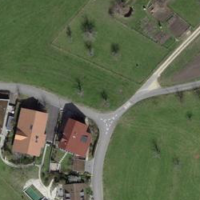
EUNIS habitat code: 25
Species observed at this site:
Echium vulgare